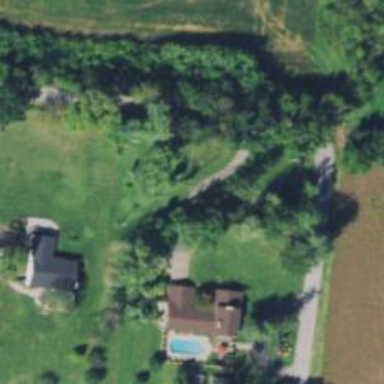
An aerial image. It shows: Driveway.